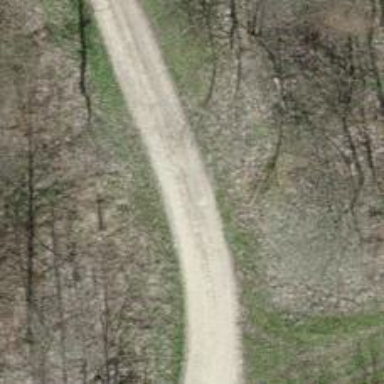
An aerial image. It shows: Gravel track with grade2 quality.